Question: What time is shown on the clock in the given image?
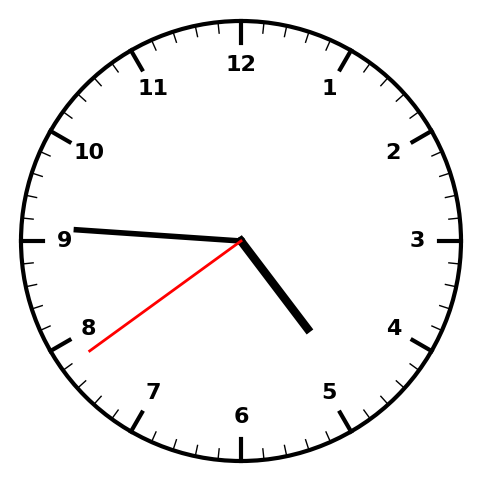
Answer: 04:45:39